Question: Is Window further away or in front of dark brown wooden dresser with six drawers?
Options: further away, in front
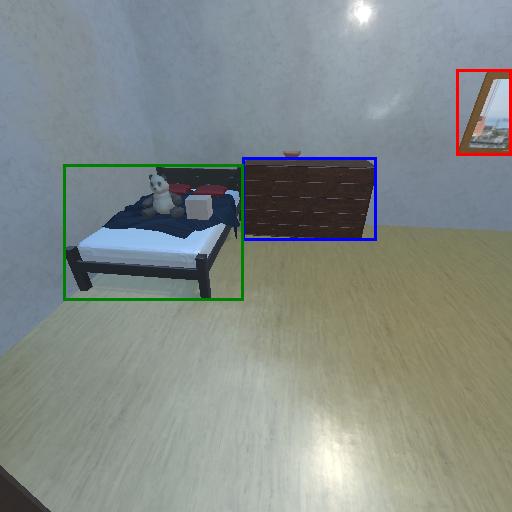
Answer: further away